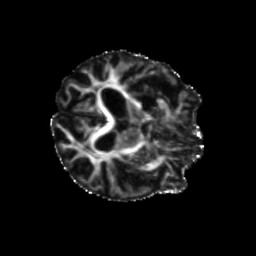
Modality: FA
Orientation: axial
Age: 75
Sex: female
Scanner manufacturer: siemens
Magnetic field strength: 3 T
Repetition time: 5.25 s
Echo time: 0.08 s